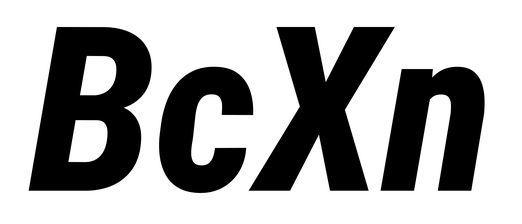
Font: Roboto-Italic_Condensed_ExtraBold_Italic